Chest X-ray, AP view. Patient: 32 years old, sex F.
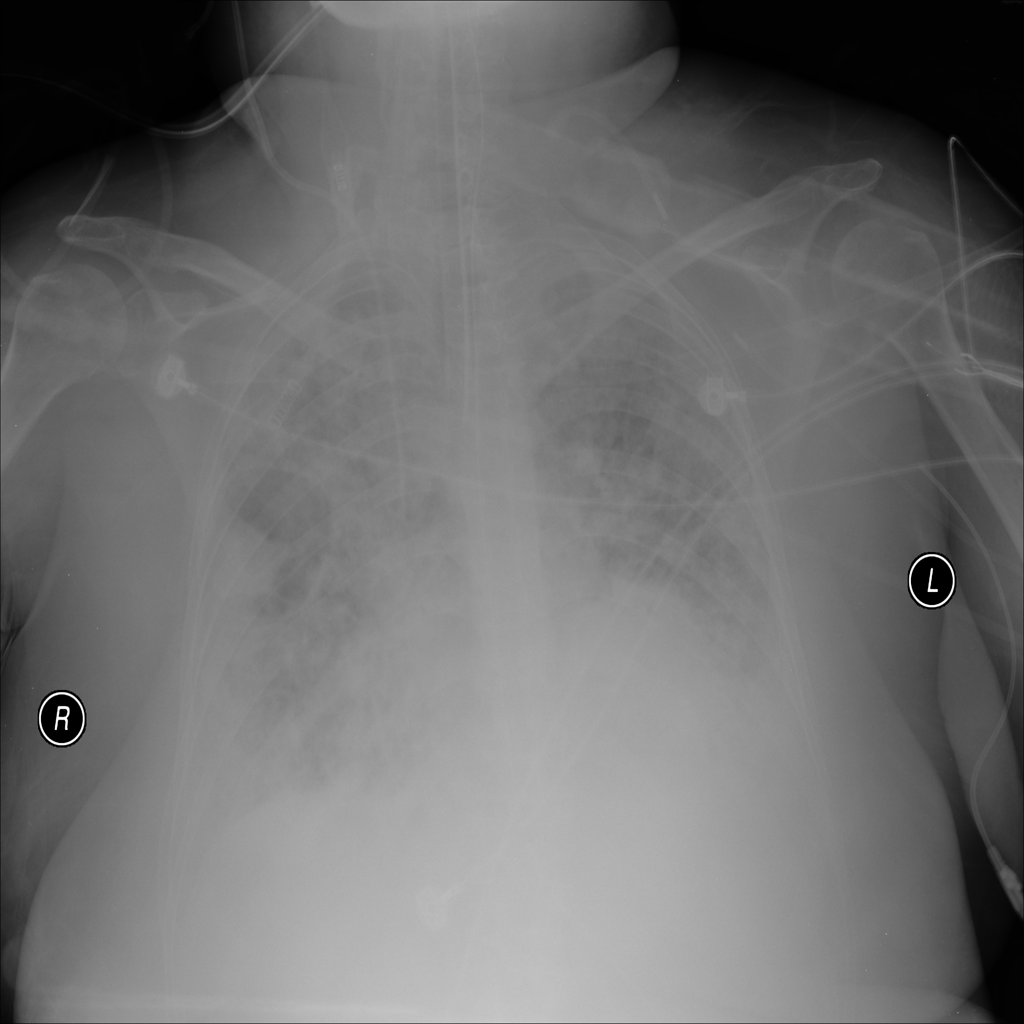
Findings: No Finding